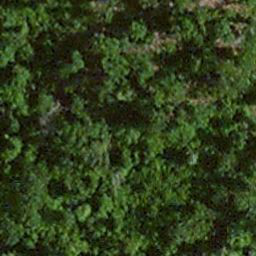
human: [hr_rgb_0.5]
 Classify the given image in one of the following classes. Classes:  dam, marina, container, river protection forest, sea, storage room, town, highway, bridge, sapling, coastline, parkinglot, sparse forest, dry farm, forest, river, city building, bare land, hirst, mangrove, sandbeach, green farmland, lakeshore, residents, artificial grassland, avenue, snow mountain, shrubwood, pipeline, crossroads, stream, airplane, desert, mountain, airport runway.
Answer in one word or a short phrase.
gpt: forest